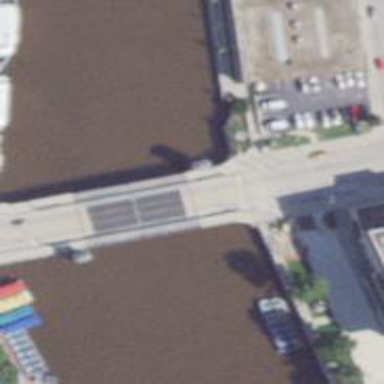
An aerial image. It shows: Bascule bridge for pedestrians.